Interaction volume radius: 5 \u00c5
Interaction volume height: 15 \u00c5
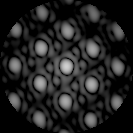
Disorder parameter: 0.07826